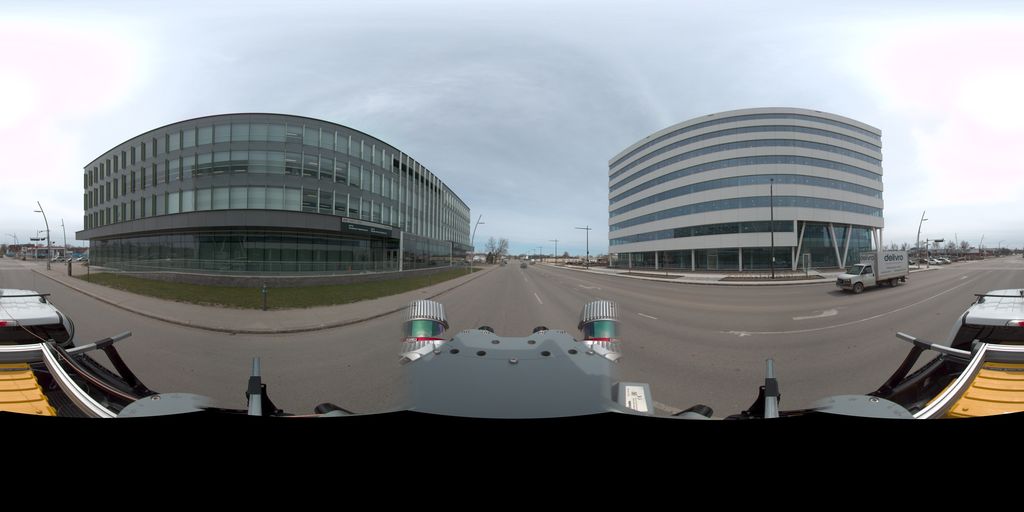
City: quebec_city